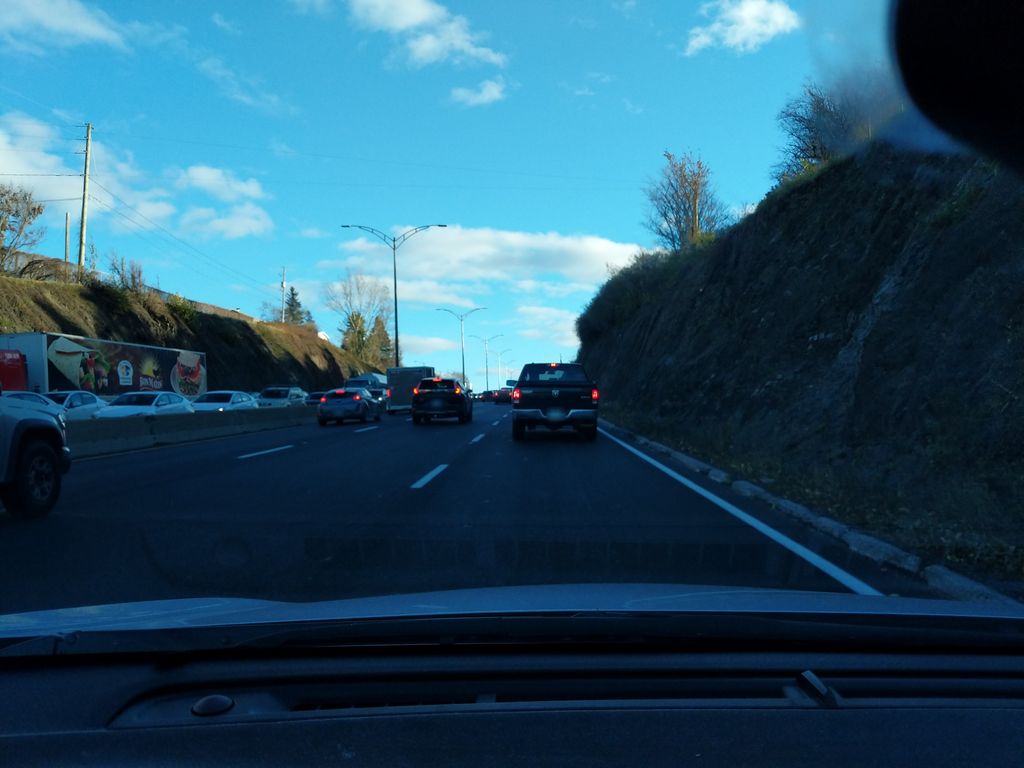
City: quebec_city